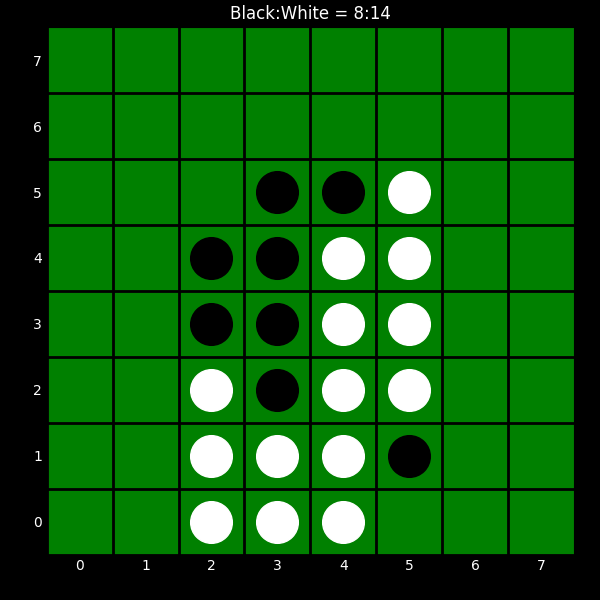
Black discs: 8
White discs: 14